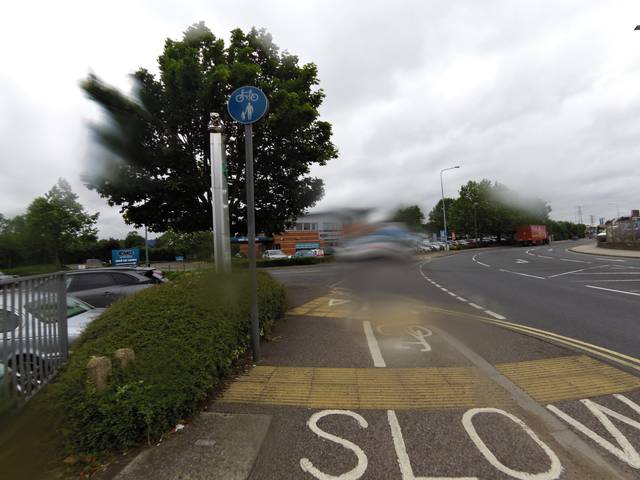
Region: United Kingdom
Coordinates: 52.055, 1.138